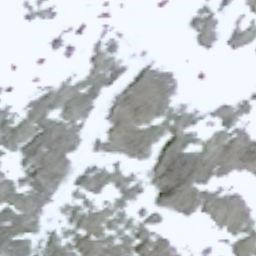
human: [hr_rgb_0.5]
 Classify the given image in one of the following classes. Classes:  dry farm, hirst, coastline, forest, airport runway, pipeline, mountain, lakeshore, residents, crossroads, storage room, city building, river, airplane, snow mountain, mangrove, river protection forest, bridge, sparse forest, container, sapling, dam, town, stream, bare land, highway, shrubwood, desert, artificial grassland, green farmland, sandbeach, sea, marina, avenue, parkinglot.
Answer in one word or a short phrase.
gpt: snow mountain